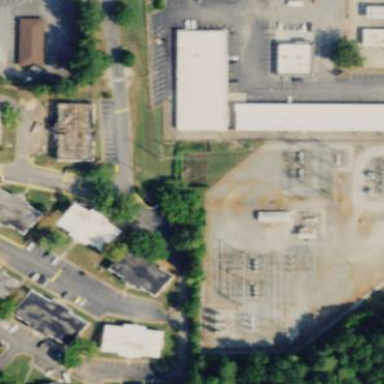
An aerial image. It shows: Distribution level power substation surrounded by fence.